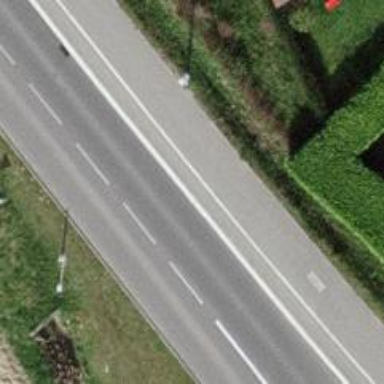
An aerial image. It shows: Asphalt sidewalk next to cycleway.